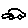
Label: car